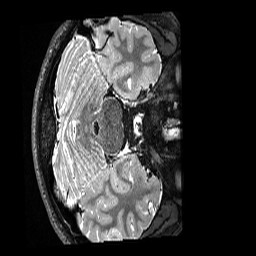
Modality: T2w
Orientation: axial
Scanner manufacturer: siemens
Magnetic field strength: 3 T
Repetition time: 3.2 s
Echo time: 0.563 s